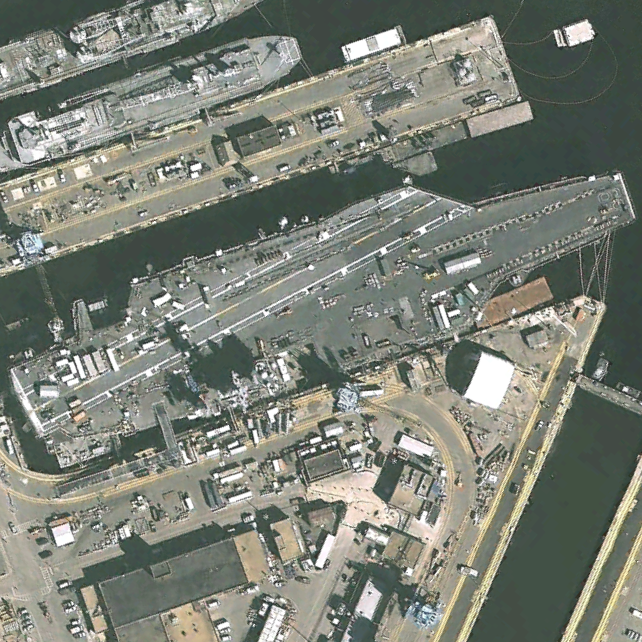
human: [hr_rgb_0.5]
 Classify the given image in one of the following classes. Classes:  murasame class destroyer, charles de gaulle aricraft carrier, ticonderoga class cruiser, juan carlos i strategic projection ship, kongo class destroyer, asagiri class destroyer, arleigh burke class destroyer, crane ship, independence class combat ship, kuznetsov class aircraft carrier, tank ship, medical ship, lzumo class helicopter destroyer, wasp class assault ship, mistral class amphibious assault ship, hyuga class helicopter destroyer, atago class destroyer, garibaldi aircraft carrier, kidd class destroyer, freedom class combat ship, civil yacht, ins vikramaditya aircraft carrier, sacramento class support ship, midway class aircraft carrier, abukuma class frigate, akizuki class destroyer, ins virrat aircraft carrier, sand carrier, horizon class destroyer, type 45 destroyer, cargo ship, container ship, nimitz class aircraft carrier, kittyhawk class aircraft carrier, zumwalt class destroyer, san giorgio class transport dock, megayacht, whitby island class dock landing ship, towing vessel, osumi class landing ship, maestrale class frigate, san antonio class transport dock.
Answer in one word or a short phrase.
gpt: Nimitz class aircraft carrier